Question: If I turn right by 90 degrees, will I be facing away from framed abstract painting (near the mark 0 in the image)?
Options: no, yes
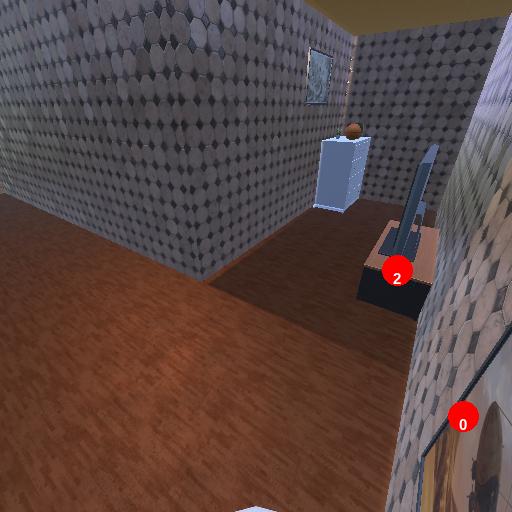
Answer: no